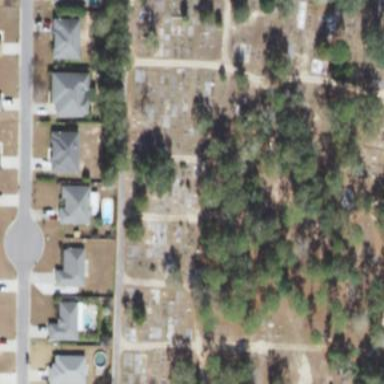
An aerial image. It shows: Cemetery.